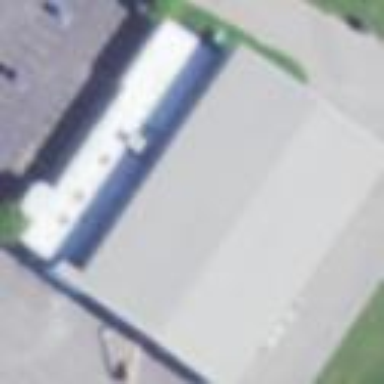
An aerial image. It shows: Commercial building.